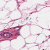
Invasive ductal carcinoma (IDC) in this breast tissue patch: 0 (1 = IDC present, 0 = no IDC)